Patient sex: F
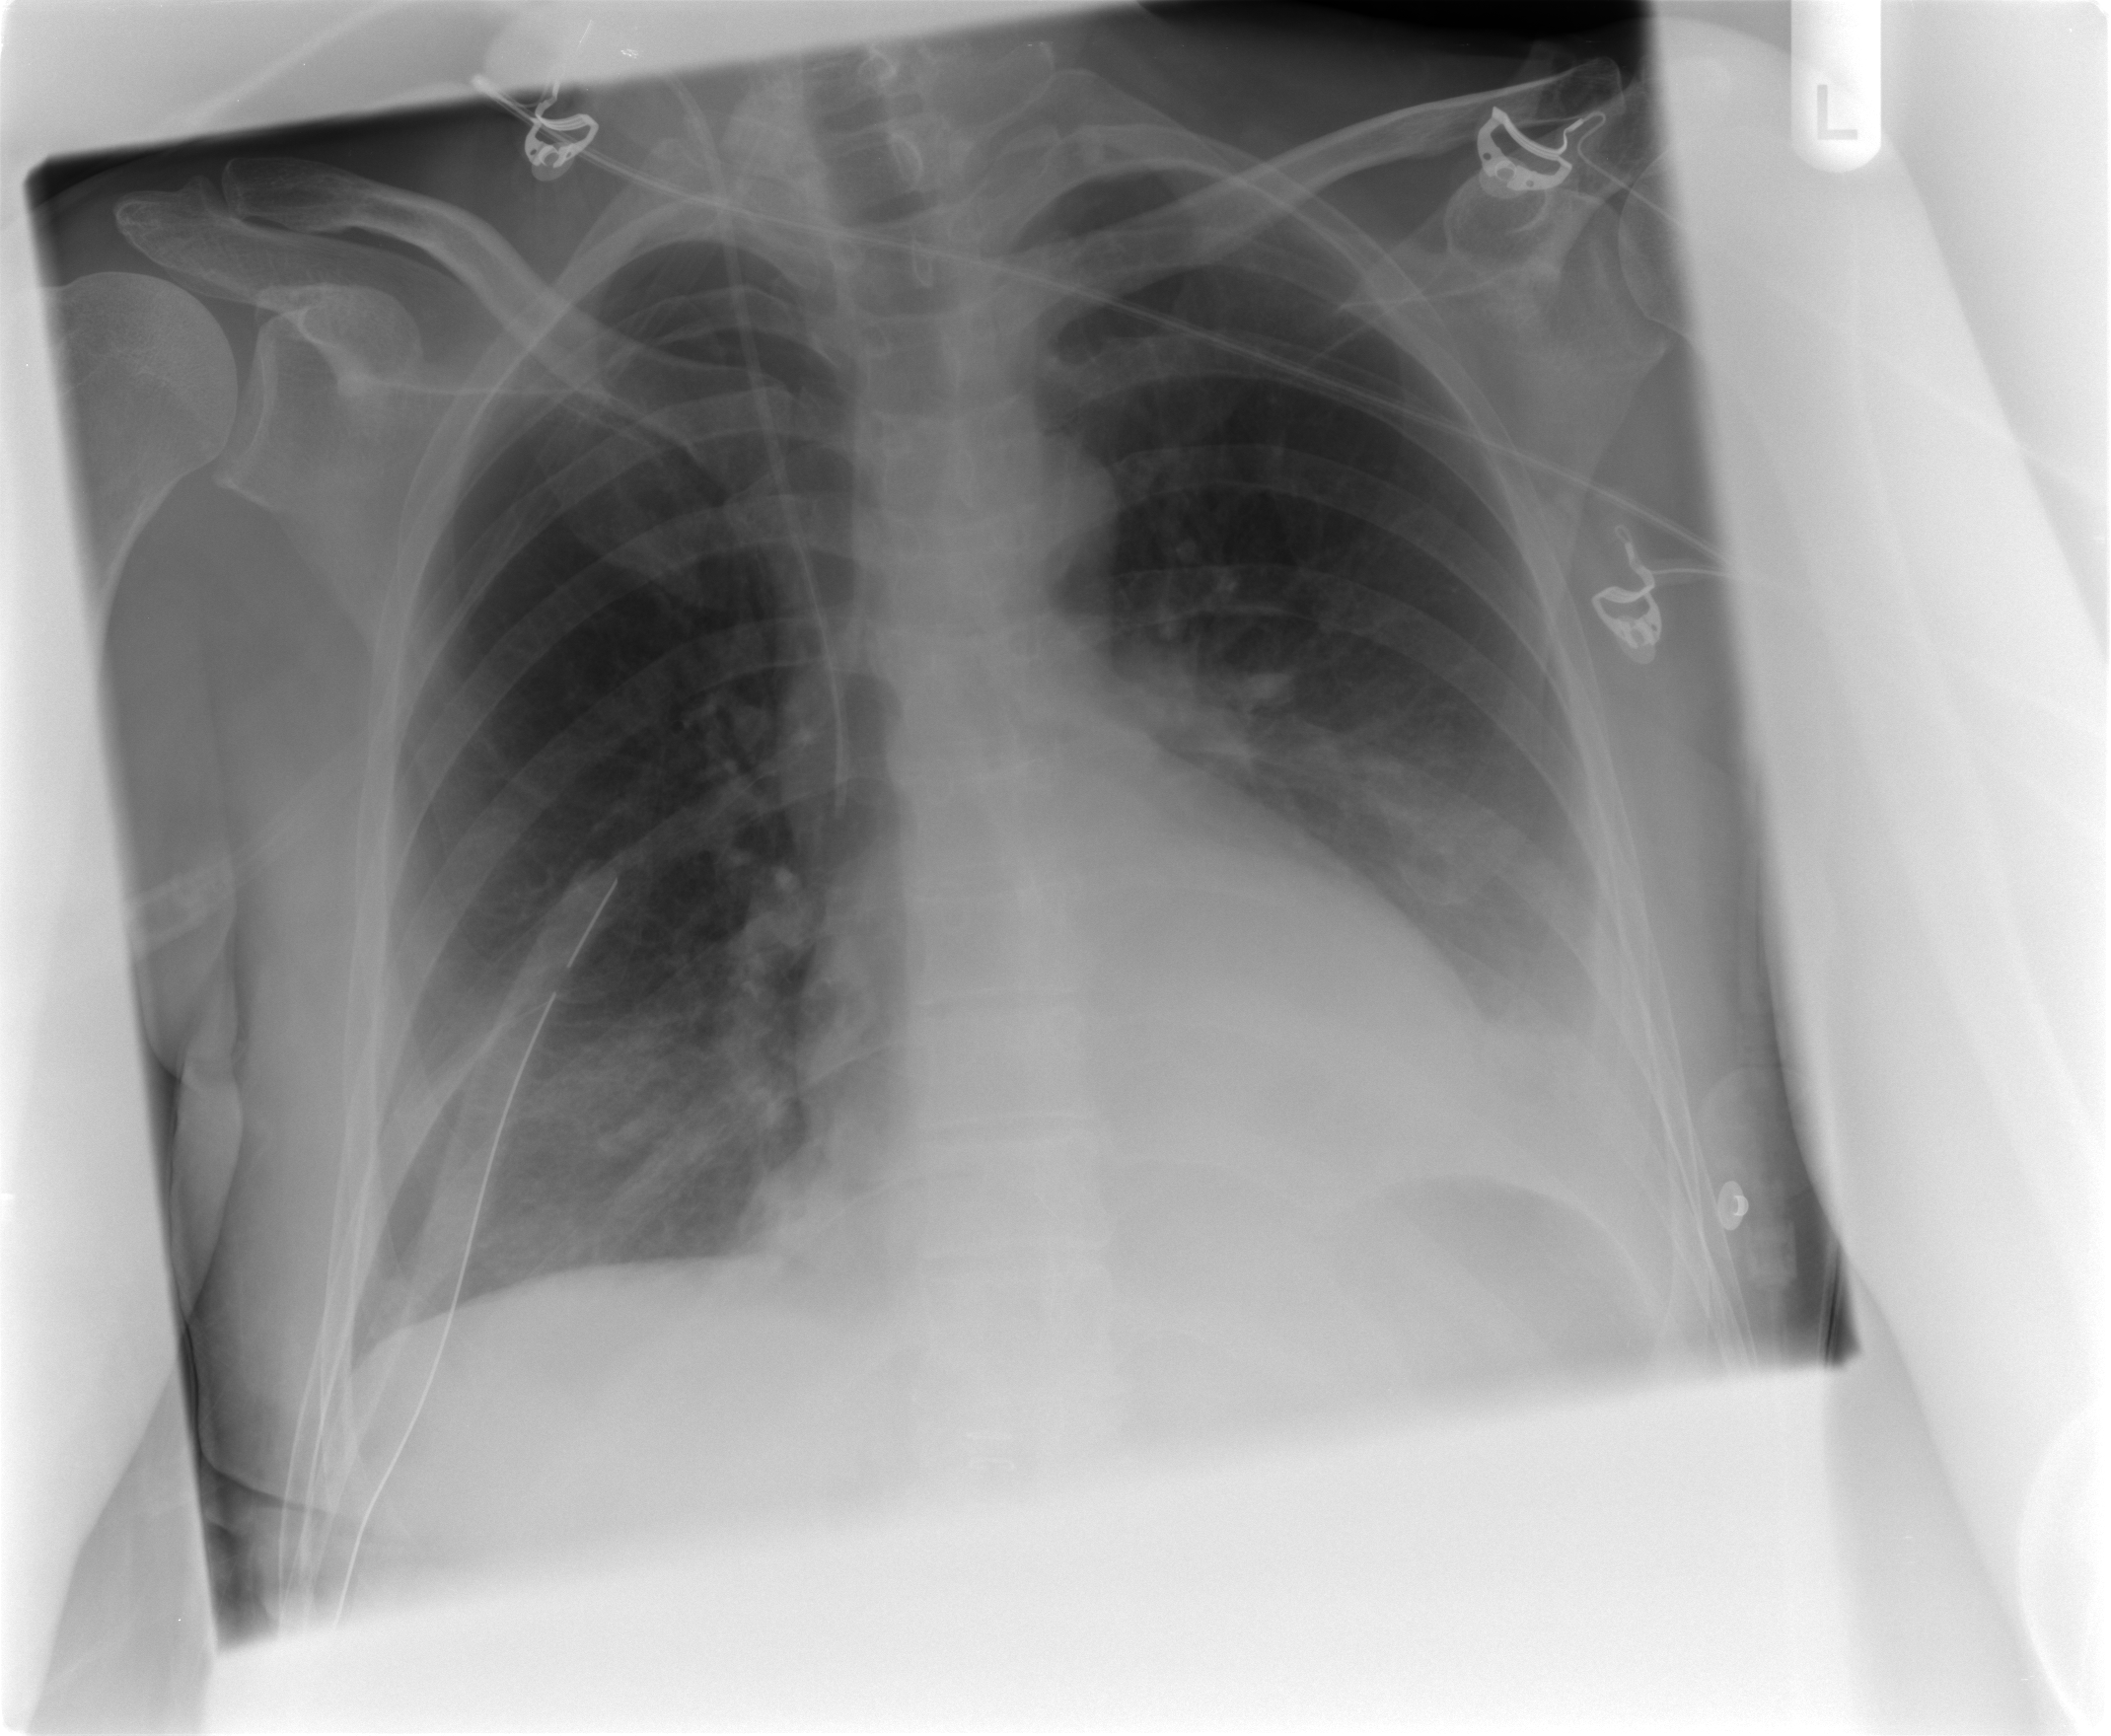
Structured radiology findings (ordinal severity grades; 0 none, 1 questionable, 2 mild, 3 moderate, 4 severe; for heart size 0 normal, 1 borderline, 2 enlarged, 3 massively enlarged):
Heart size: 0
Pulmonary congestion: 0
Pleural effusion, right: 0
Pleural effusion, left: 2
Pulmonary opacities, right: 0
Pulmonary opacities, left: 0
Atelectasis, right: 2
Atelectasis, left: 2